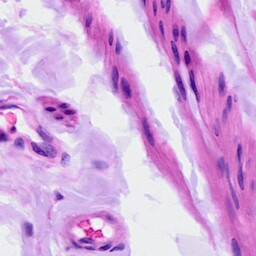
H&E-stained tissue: Ovarian